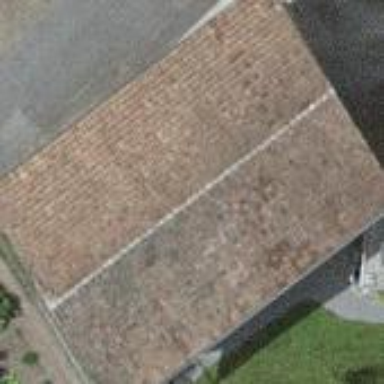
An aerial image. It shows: Barn.